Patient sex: M
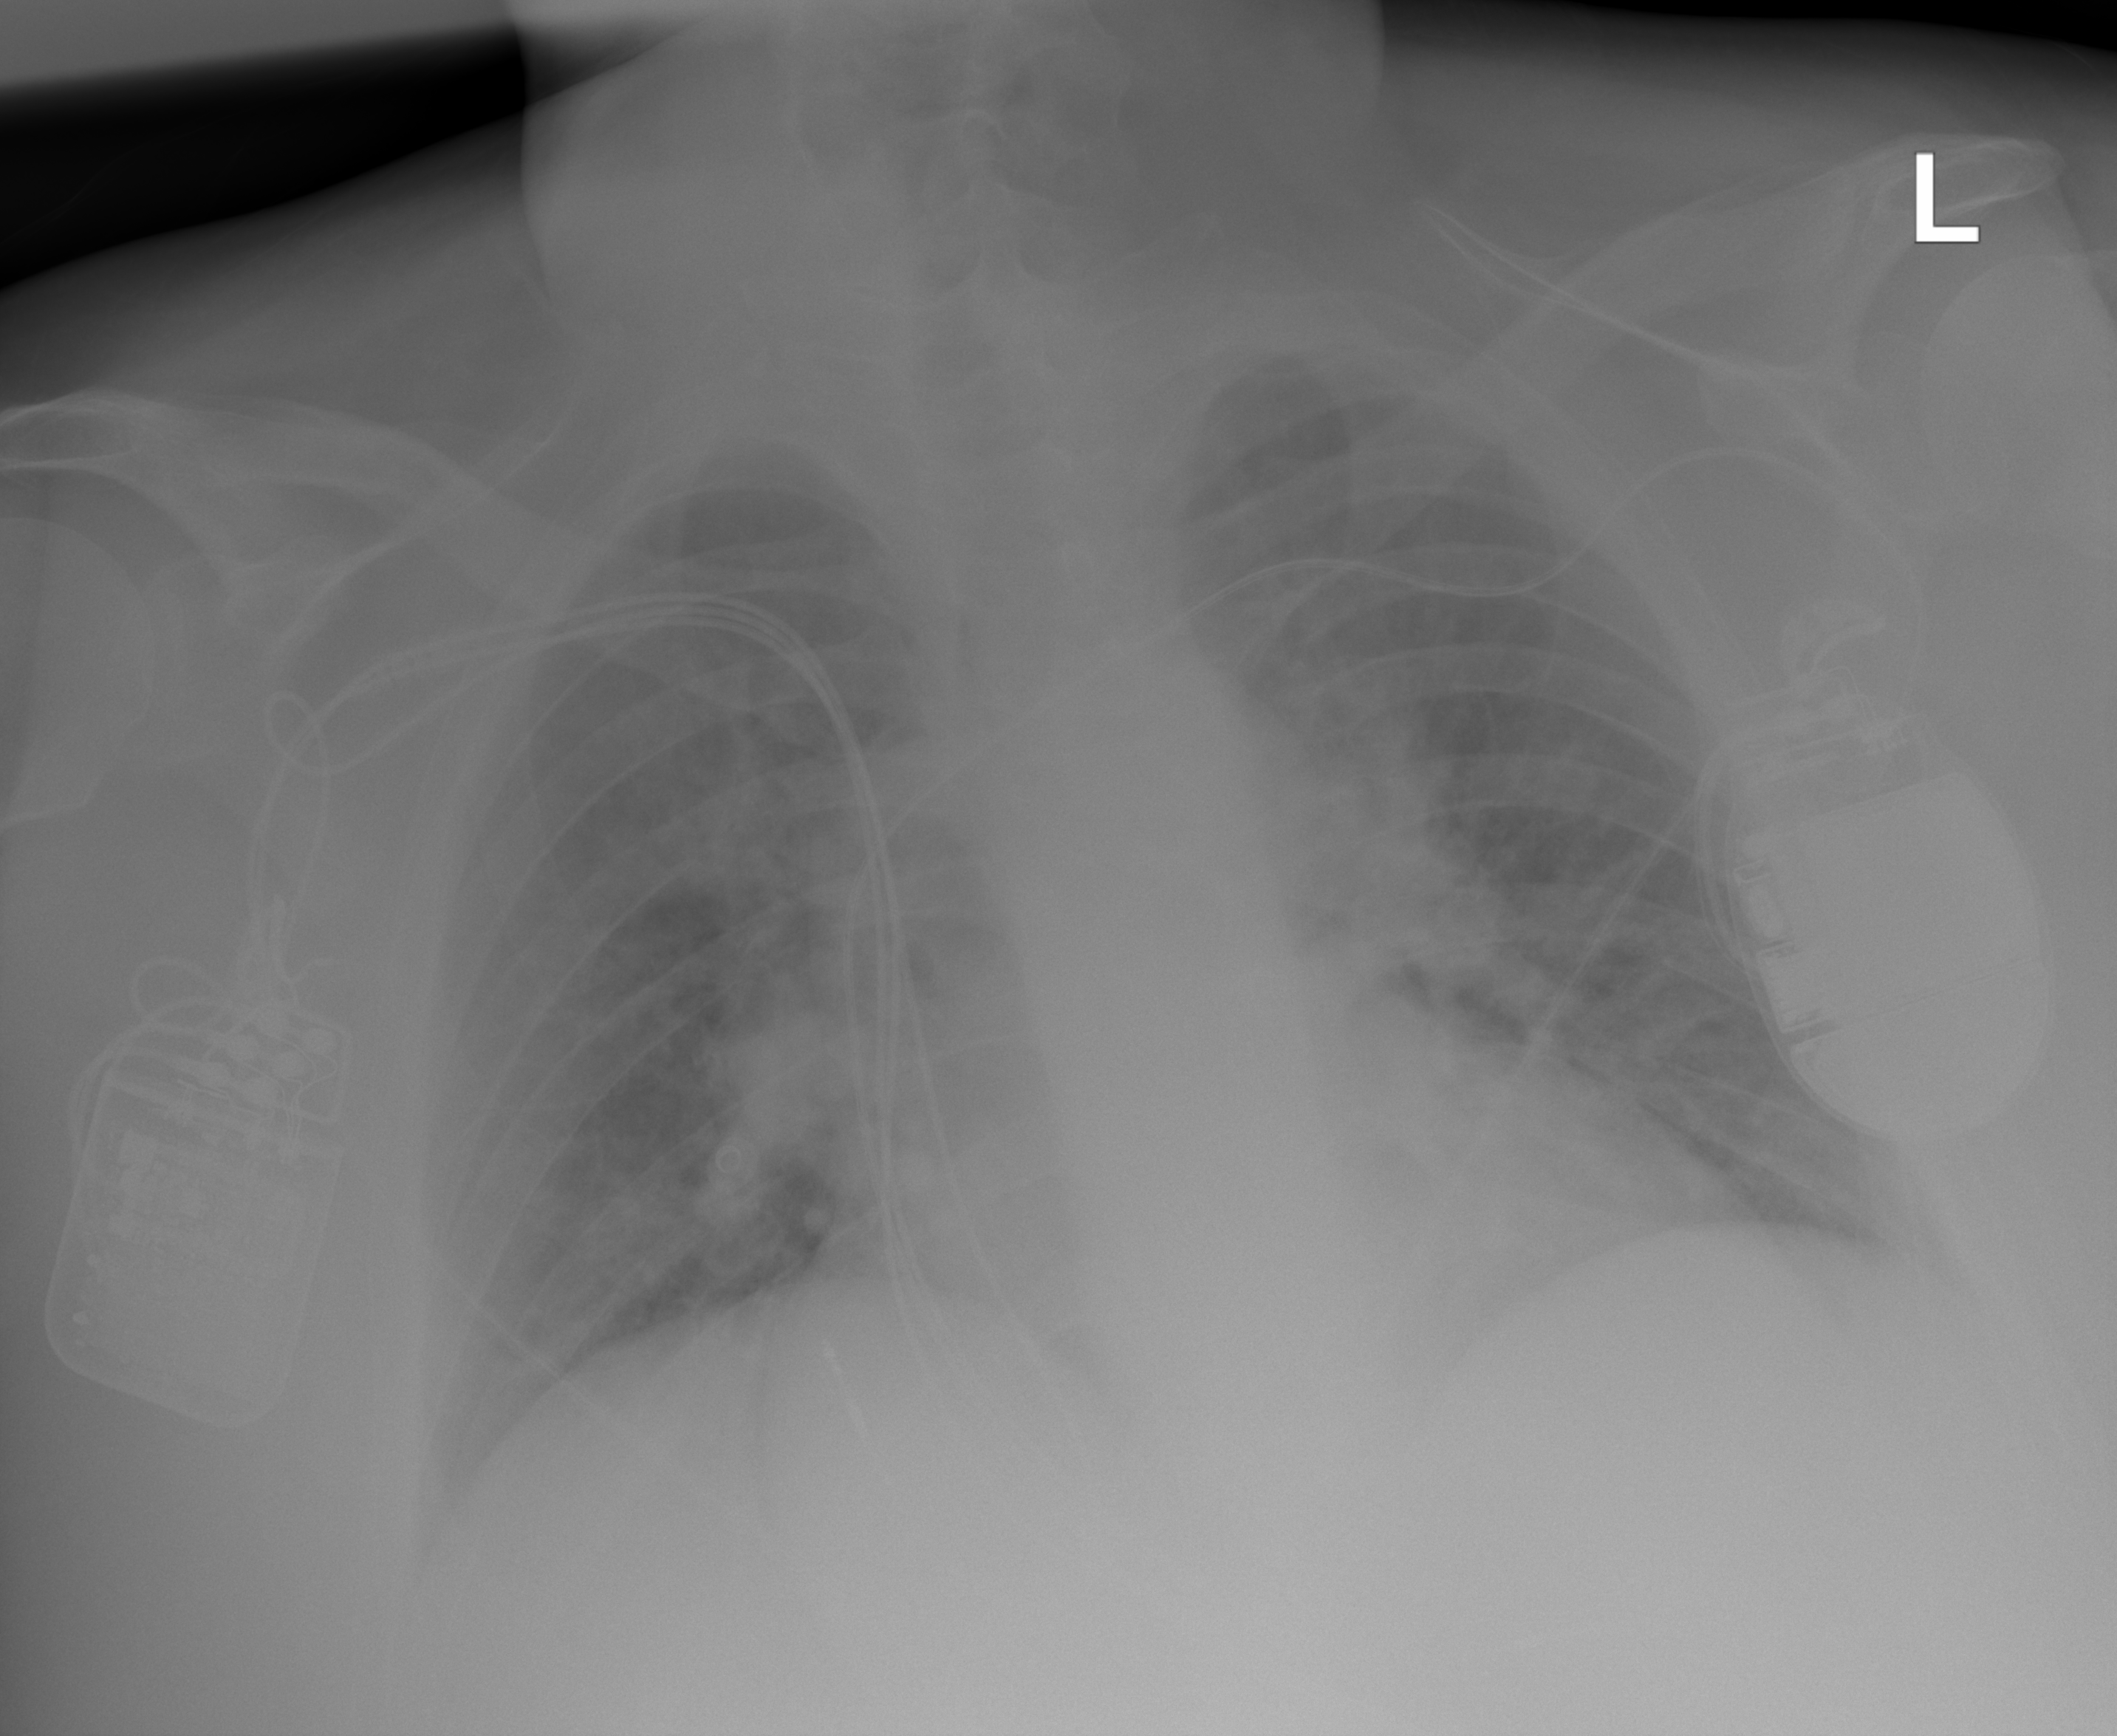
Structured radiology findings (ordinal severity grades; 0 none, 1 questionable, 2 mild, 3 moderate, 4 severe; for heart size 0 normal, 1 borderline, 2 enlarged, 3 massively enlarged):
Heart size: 2
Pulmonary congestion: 2
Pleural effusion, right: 0
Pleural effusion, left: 0
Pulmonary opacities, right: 2
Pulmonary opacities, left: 2
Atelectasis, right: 0
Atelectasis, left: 0